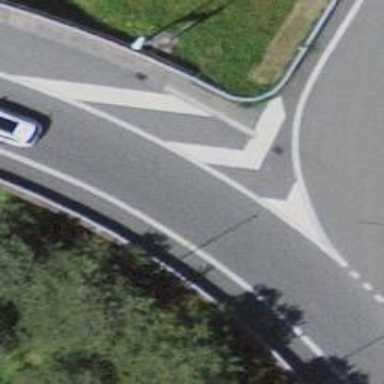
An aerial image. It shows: Motorway link with asphalt surface leading to roundabout junction.